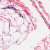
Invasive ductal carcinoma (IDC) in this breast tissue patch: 0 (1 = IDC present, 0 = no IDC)